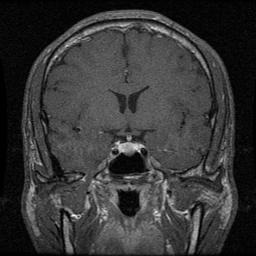
Label: pituitary